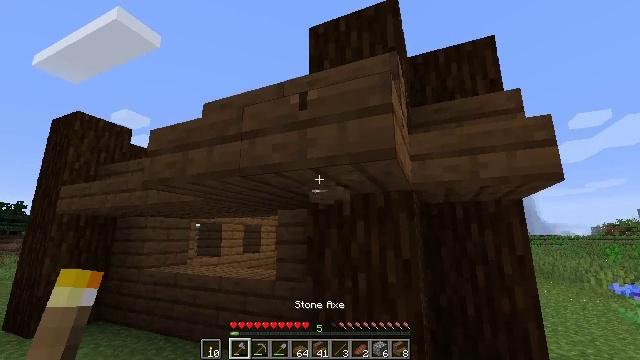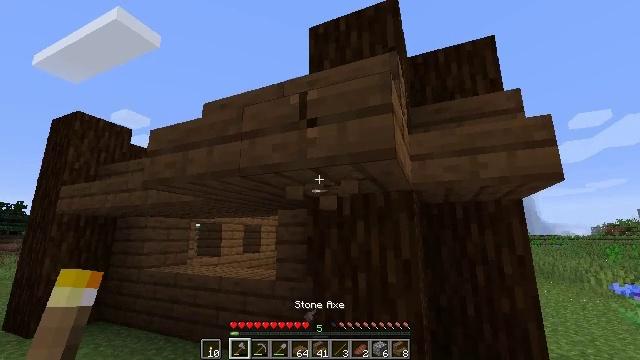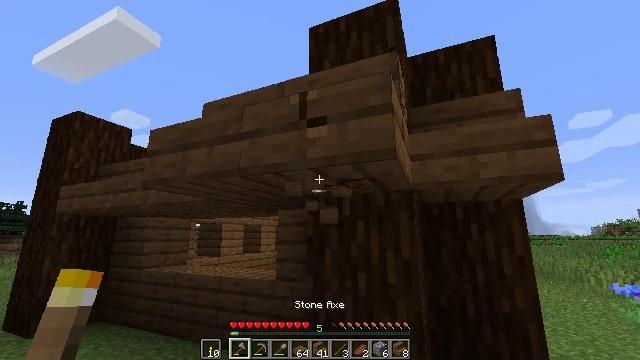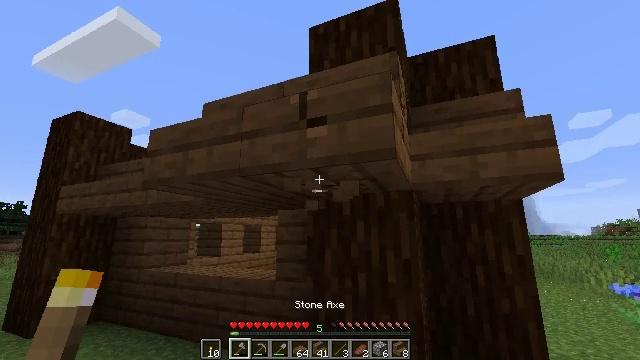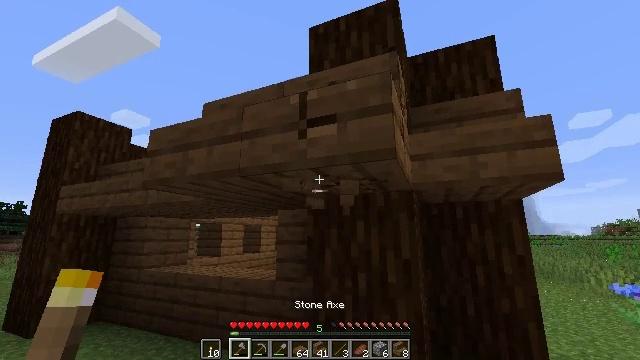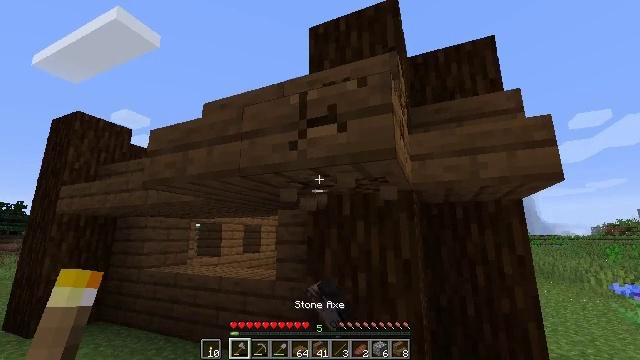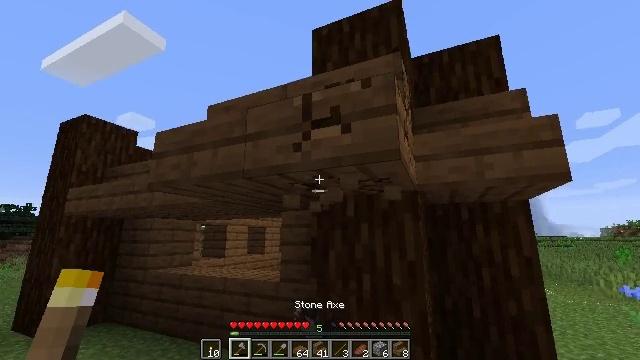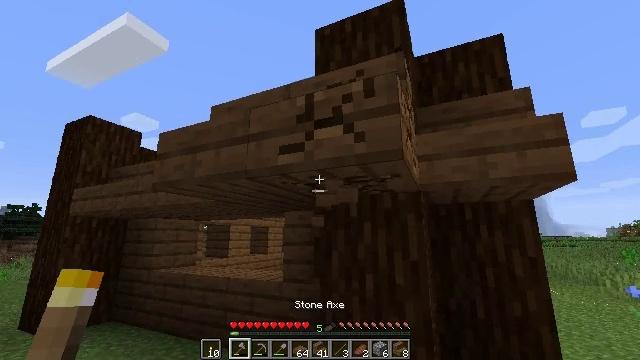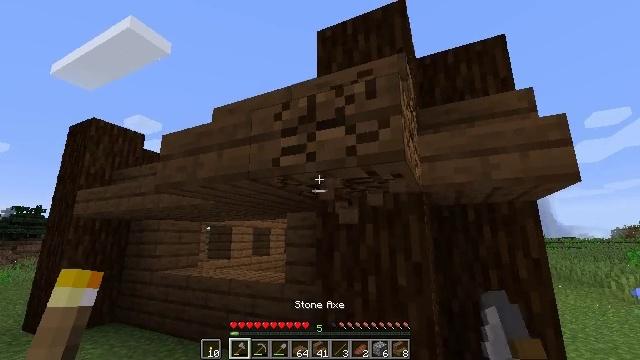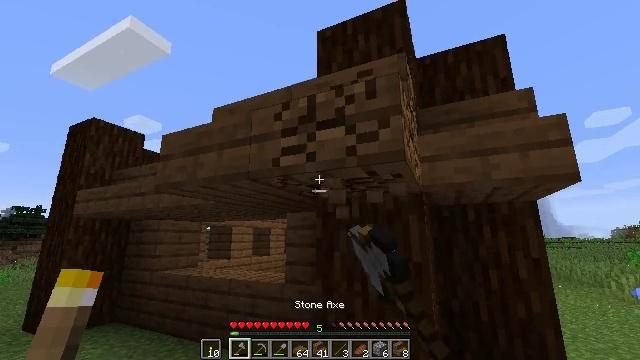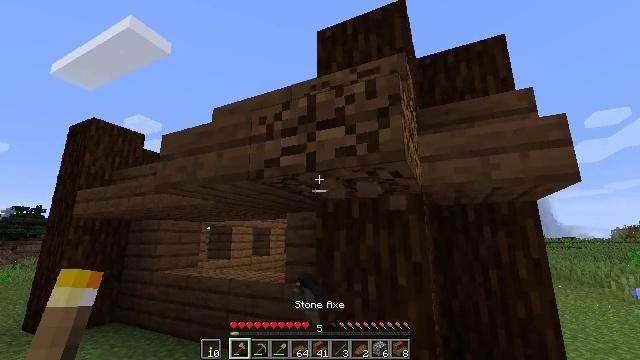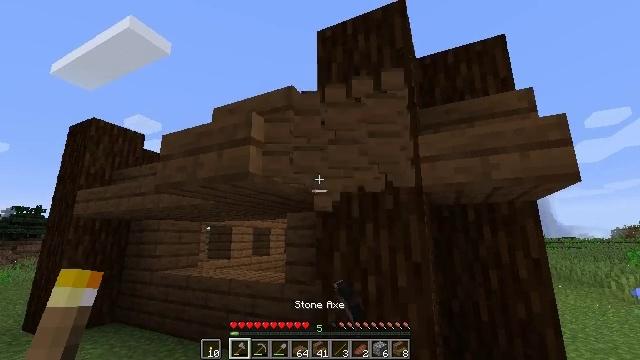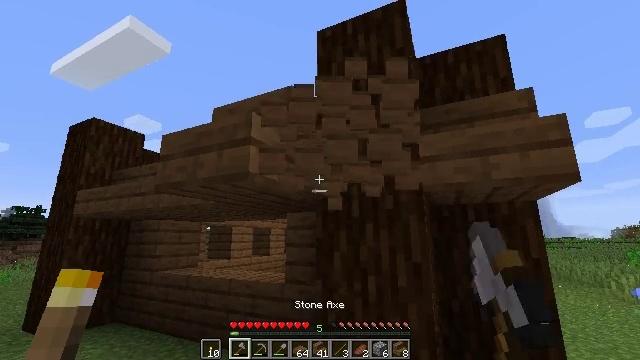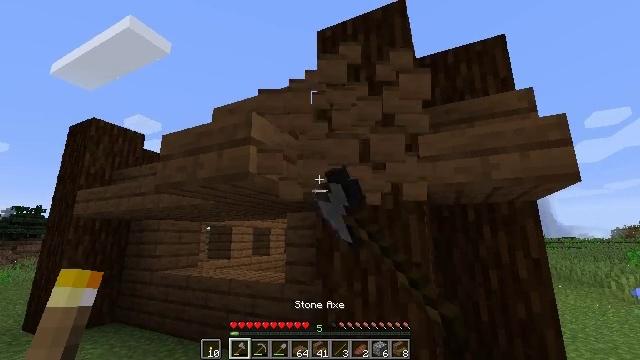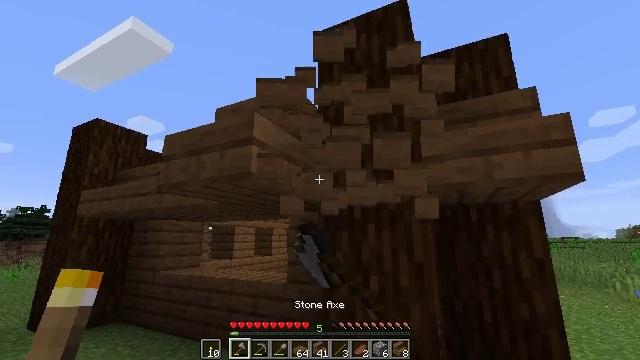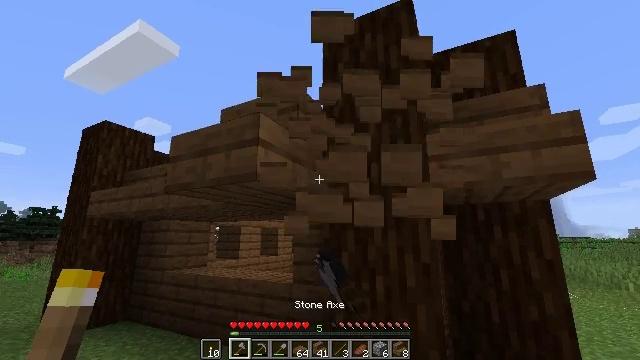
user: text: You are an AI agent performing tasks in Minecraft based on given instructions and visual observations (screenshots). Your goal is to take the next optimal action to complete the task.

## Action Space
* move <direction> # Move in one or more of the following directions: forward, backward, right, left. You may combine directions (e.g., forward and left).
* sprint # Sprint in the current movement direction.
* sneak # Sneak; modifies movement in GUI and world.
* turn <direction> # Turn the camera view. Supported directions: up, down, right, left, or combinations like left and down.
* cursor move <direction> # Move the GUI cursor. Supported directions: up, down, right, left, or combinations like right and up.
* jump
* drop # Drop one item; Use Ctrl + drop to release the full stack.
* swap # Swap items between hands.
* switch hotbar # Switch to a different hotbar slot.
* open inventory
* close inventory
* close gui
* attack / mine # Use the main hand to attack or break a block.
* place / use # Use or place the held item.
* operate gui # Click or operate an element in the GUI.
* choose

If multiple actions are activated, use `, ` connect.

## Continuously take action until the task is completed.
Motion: motion action
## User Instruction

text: Mine the spruce stairs block.
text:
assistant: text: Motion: attack / mine
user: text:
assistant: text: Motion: attack / mine
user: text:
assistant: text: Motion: attack / mine
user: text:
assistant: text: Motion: attack / mine
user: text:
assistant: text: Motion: attack / mine
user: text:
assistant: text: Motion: attack / mine
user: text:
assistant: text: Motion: attack / mine
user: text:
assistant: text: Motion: attack / mine
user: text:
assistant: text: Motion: attack / mine
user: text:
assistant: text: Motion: attack / mine
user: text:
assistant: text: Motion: attack / mine
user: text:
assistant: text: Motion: attack / mine
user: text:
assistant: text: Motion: attack / mine
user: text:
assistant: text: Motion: attack / mine
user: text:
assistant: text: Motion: turn left, attack / mine
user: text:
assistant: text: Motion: turn left, attack / mine
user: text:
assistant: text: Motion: turn left, attack / mine
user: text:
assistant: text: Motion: turn left, attack / mine
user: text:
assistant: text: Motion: attack / mine
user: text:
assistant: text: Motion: attack / mine
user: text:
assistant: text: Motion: attack / mine
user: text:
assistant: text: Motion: attack / mine
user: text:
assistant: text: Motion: attack / mine
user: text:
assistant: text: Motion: attack / mine
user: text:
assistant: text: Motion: attack / mine
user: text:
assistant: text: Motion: attack / mine
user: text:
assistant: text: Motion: attack / mine
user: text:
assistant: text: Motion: attack / mine
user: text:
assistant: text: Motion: attack / mine
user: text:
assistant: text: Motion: attack / mine